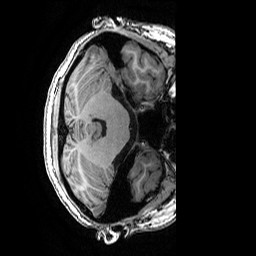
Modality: T1w
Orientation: axial
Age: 25
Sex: female
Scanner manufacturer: ge
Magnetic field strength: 3 T
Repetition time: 0.007 s
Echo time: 0.00342 s